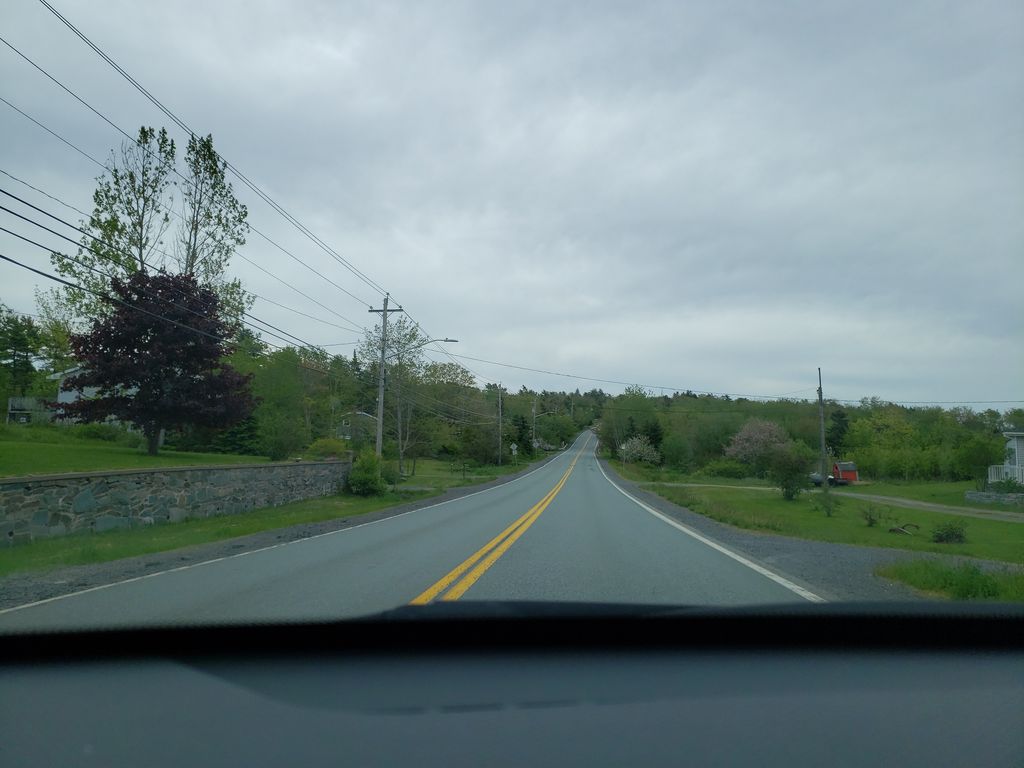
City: halifax